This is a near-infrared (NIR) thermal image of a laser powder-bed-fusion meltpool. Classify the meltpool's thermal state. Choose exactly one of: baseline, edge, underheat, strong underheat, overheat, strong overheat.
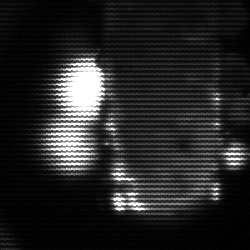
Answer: strong underheat